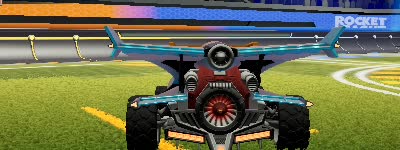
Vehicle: aftershock